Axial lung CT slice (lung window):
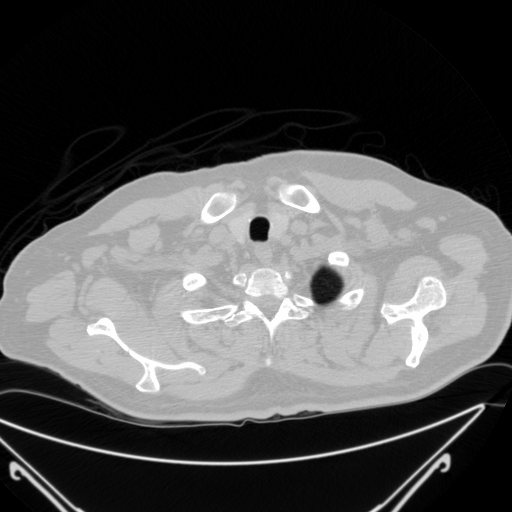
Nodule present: no